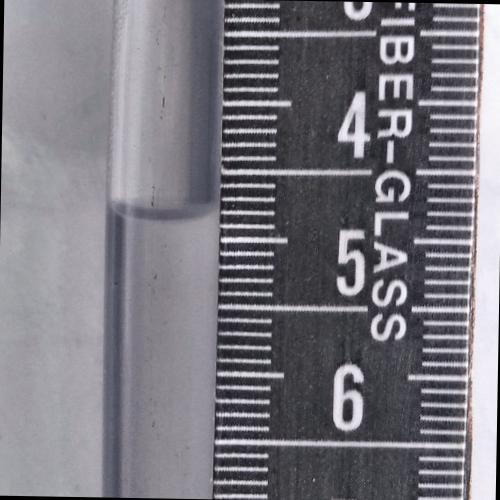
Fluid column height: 4.8 cm